Brain MRI, t2w sequence, axial 2D slice.
Patient: age 29, sex F, weight 95 kg, height 1.95 m
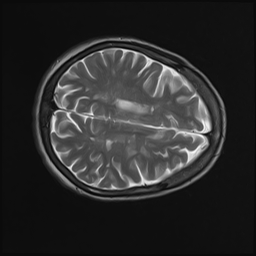